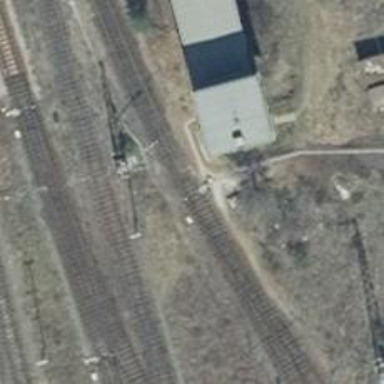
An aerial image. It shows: Railway switch.